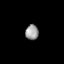
Tissue: lung
Cell type: Epithelial cells
Senescence score: 0.1486
Nuclear area (px): 193
Mean DAPI intensity: 154.187